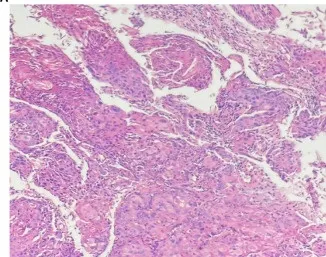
The results of hematoxylin-eosin staining: (A) Microscopic pathological nuclear fission image, keratin pearls and intercellular bridges are present in many cases of well-differentiated carcinoma. No components of transitional epithelial carcinoma were seen.
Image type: pathology (h&e)